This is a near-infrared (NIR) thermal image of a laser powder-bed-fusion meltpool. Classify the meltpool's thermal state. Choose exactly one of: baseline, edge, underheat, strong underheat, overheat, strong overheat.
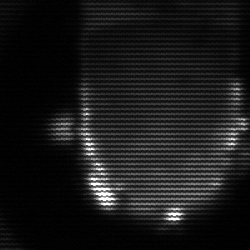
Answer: baseline